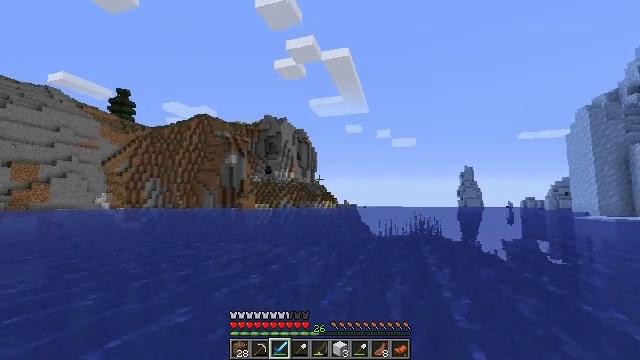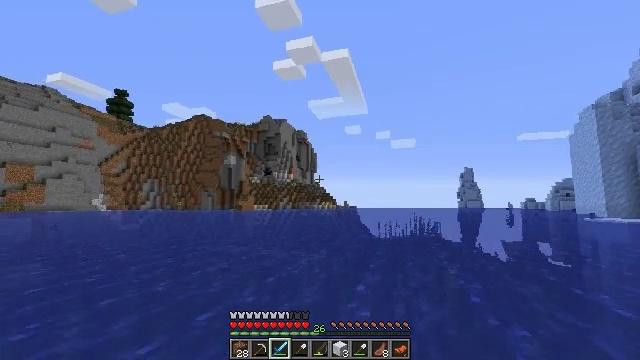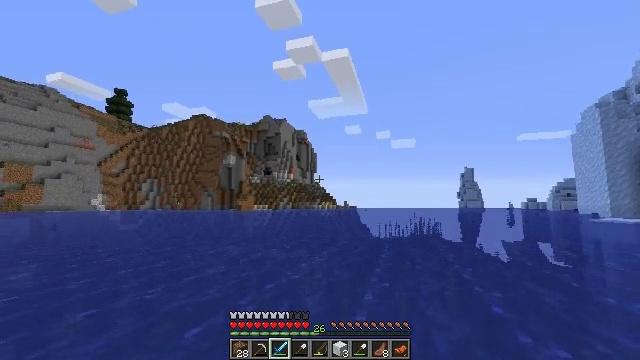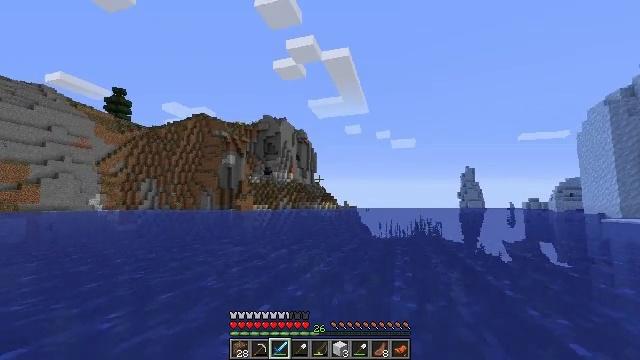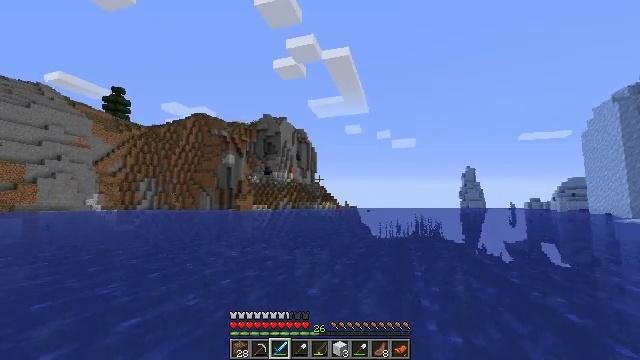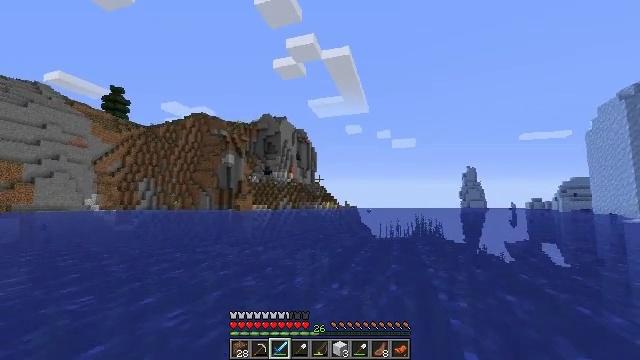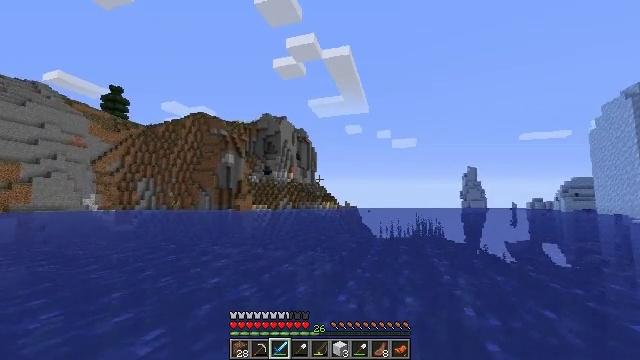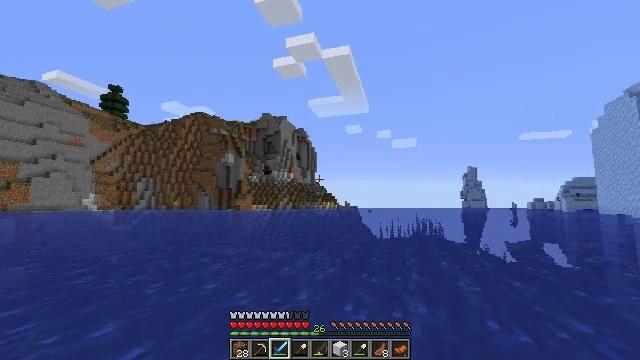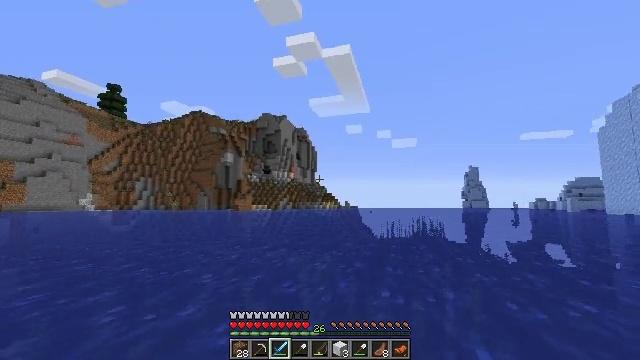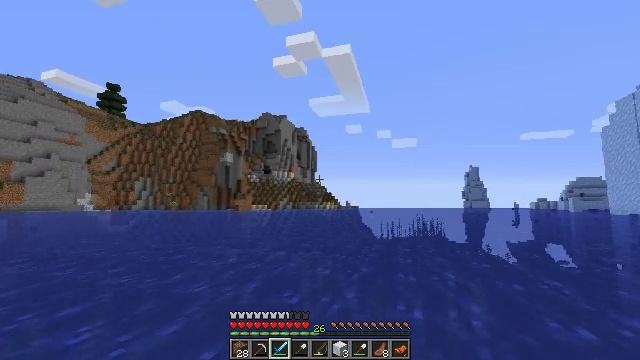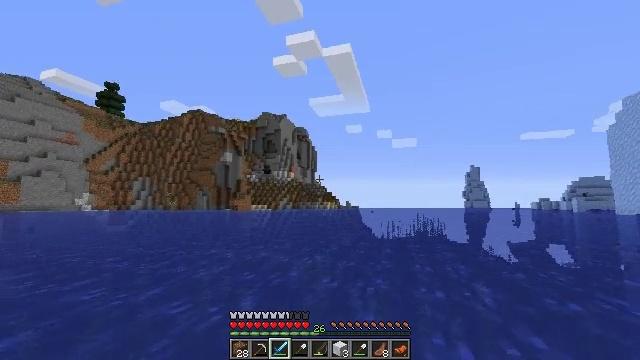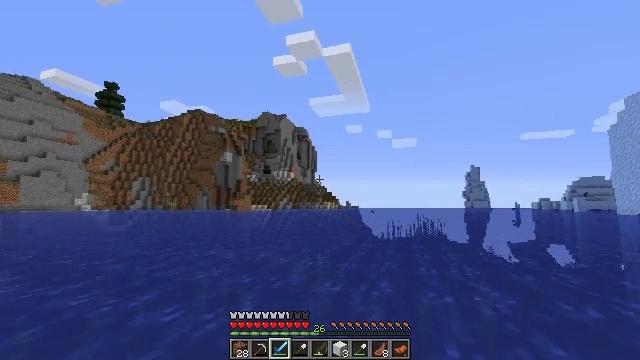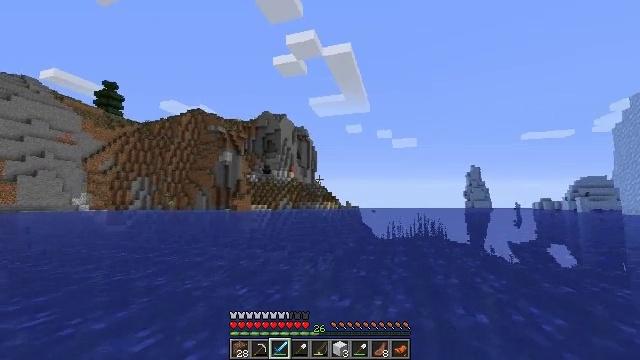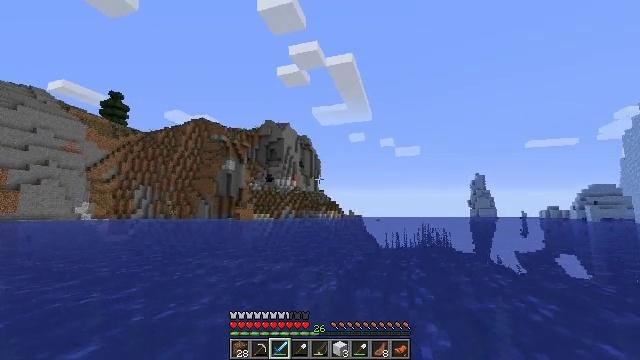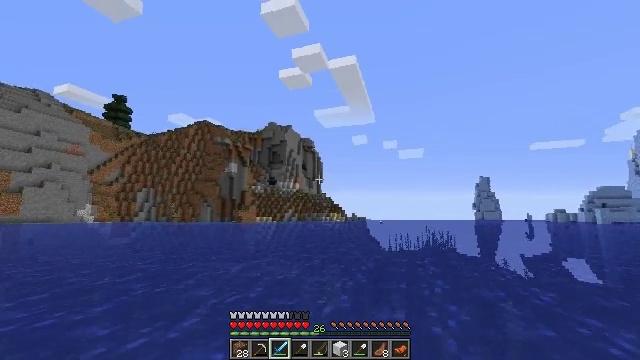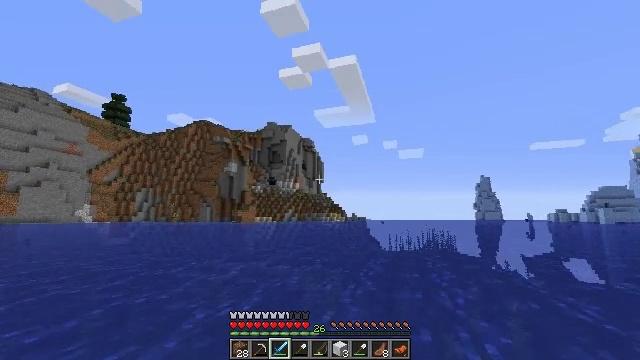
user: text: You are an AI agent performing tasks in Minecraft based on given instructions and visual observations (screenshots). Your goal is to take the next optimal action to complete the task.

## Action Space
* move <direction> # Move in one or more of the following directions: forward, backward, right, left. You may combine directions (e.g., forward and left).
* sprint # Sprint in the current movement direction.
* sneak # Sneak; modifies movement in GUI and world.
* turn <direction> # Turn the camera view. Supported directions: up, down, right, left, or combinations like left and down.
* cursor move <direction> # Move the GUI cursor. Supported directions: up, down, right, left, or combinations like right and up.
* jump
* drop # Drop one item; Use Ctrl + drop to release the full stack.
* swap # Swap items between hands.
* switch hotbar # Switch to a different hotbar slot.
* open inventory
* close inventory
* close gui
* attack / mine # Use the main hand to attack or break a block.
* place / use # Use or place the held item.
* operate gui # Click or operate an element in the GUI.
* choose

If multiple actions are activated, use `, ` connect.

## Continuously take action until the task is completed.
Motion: motion action
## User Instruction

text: Remove a lily pad from the inventory.
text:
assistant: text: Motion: move forward
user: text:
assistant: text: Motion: move forward
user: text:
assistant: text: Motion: move forward
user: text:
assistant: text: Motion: move forward
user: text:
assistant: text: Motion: move forward
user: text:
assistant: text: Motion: move forward
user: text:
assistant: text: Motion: move forward
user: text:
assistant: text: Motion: move forward
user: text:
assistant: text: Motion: move forward
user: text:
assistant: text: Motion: move forward
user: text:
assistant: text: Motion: move forward
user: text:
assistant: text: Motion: move forward
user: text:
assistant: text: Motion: move forward, turn up
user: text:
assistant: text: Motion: move forward
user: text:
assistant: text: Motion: move forward and move right
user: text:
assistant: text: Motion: move forward and move right
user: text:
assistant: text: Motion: move forward and move right
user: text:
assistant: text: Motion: move forward and move right, turn left and up
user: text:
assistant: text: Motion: move forward and move right, turn left
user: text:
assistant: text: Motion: move forward, turn left and down
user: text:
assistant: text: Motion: move forward, turn left and down
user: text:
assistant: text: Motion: move forward, turn left
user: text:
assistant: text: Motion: move forward, turn left
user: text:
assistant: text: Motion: move forward, turn left and down
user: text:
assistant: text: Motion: move forward, turn left and down
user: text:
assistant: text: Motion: move forward, turn left
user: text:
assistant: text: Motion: move forward
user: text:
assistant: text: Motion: move forward
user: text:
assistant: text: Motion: move forward, turn left
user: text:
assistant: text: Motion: move forward